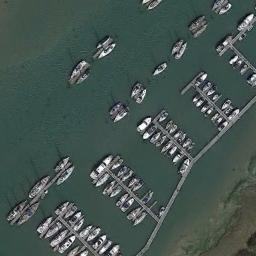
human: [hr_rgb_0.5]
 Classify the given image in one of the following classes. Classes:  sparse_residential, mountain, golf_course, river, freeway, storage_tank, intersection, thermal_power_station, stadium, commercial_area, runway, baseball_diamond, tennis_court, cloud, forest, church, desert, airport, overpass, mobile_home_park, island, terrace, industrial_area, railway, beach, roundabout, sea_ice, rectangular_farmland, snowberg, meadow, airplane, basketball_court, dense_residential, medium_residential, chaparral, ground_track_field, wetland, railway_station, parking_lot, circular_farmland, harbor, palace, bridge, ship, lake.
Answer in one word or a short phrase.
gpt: harbor